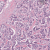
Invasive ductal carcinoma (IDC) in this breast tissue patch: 1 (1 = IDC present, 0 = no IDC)